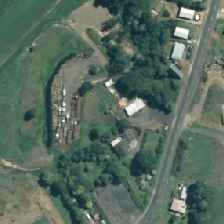
Land cover: urban_build_up